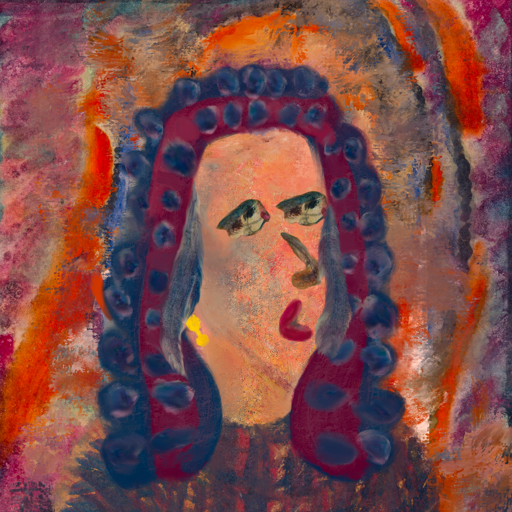
Background: Experience, Head And Neck Side: Irani, Face Side: Pipe, Bust: In_The_Sun, Hair Side: Hill_Girl, Head Accessory: Blank, Second Necklace: Blank, Necklace: Blank, Baby: Blank